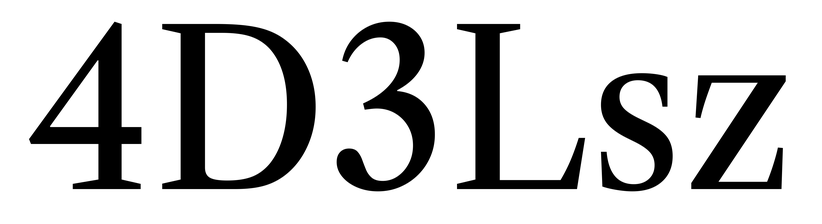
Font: LibreCaslonText_Regular